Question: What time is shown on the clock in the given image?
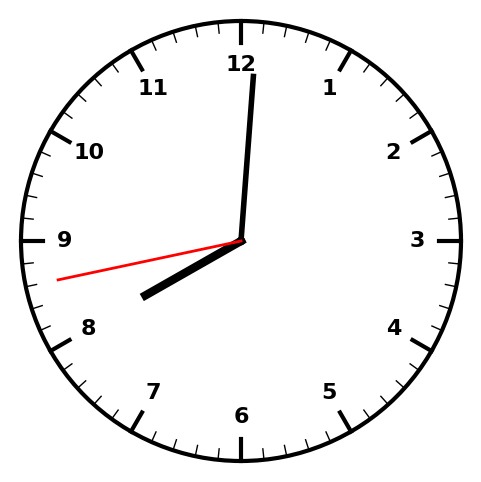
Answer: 08:00:43